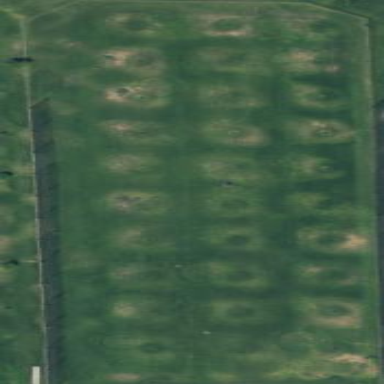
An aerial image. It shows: Well-maintained grass golf fairway that is regularly mowed.